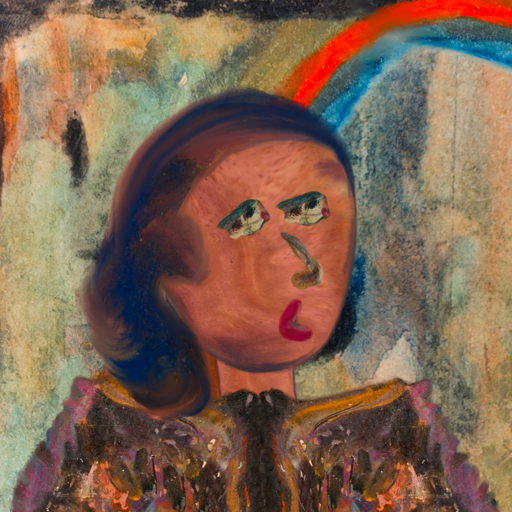
Background: Childish, Head And Neck Side: Mother_And_Son_Mother, Face Side: Pipe, Bust: Gypsy_Queen, Hair Side: Mother_And_Son_Son, Head Accessory: Blank, Second Necklace: Blank, Necklace: Blank, Baby: Blank